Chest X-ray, PA view. Patient: 55 years old, sex F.
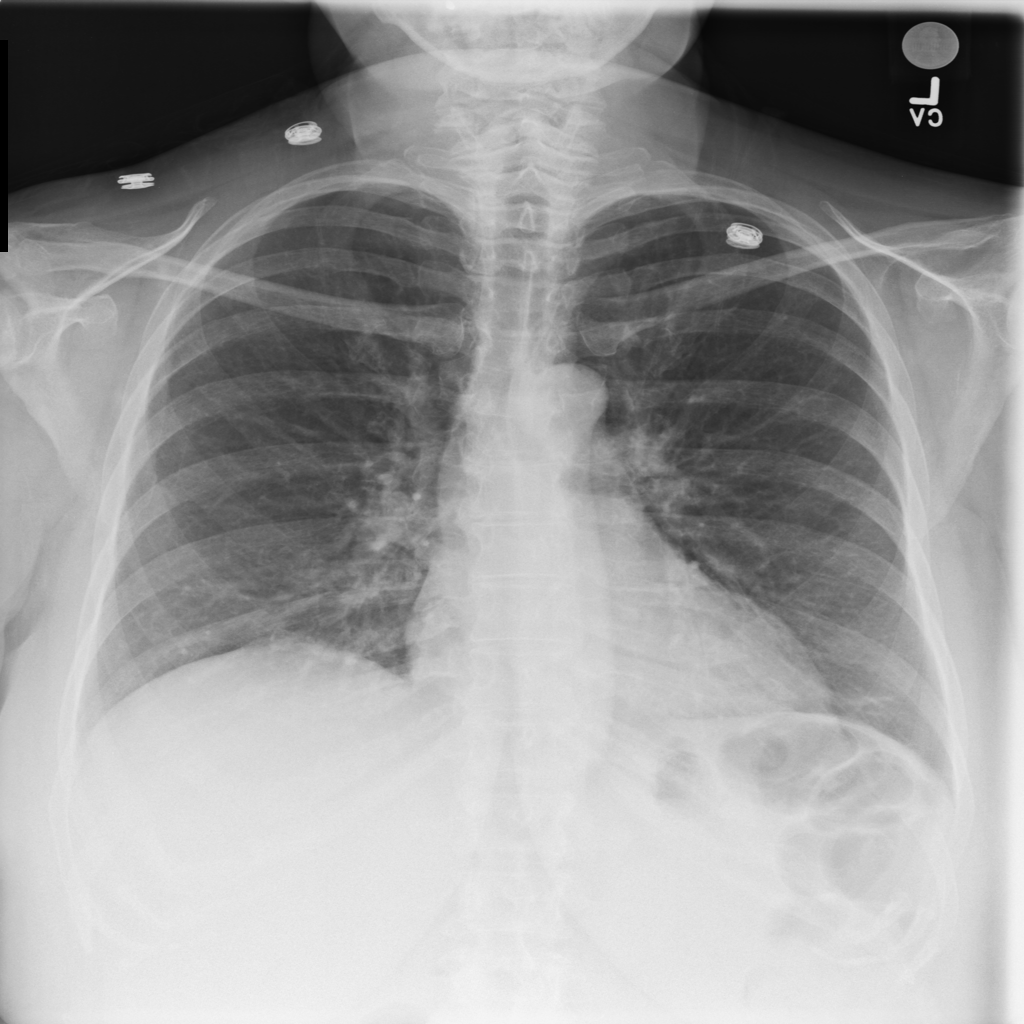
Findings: Atelectasis